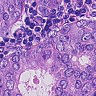
Metastatic tissue present: yes